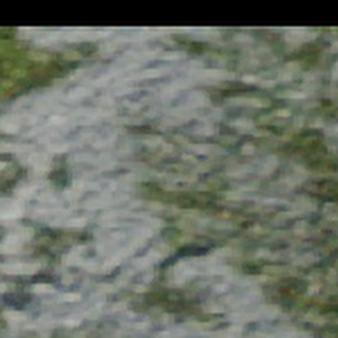
Label: other